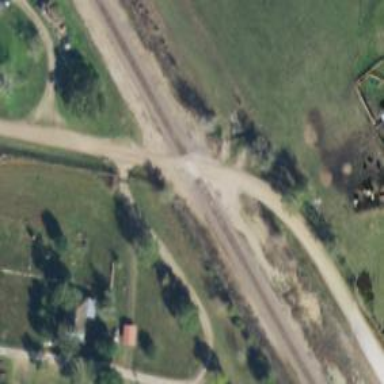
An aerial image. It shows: Level crossing with saltire markings.